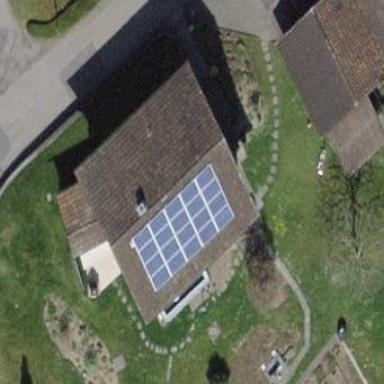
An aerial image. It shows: Solar photovoltaic panel generator.